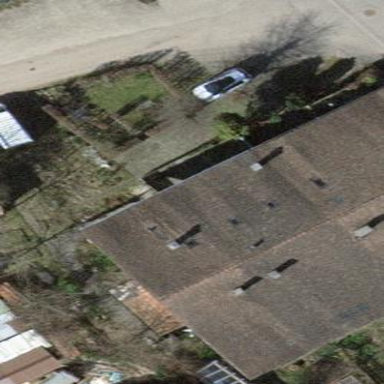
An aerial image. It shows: Terrace building.